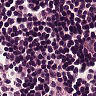
Metastatic tissue present: no